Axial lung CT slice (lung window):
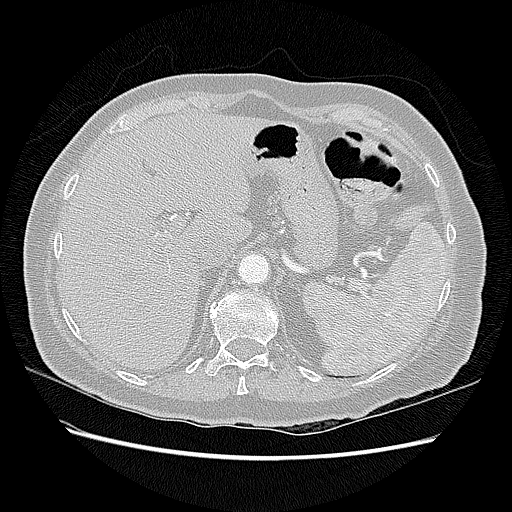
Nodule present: no